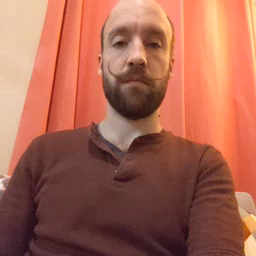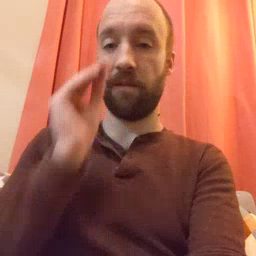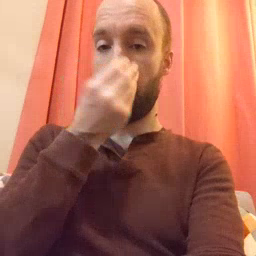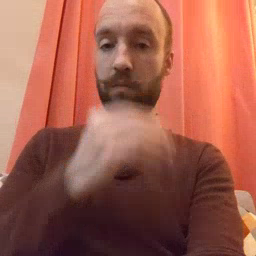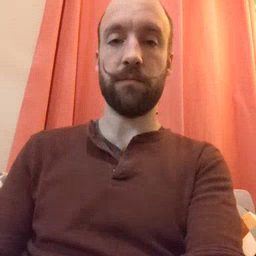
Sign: flower